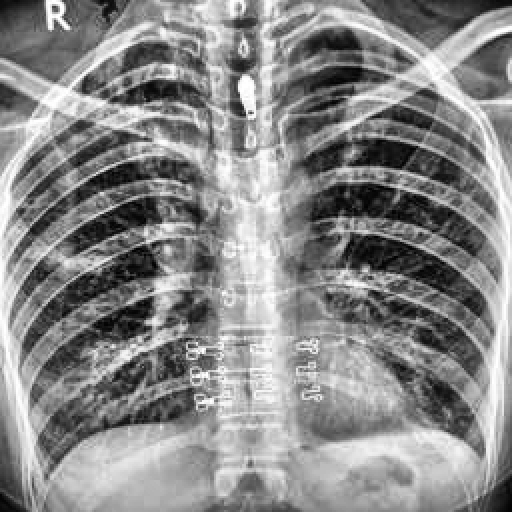
Finding: TUBERCULOSIS